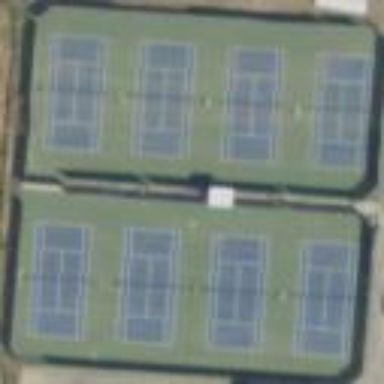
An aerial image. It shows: Tennis court on pitch.